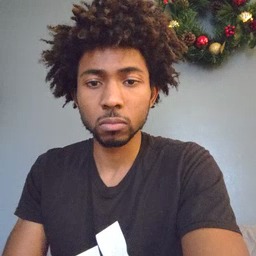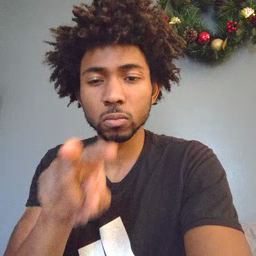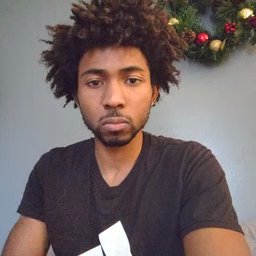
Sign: look